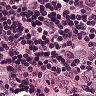
Metastatic tissue present: yes